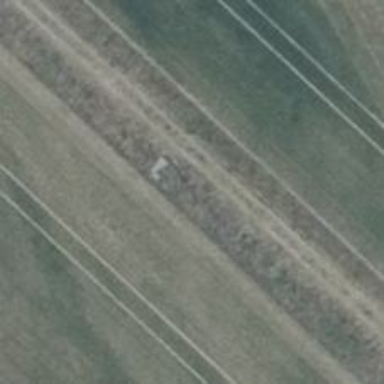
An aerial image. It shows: Hunting stand.